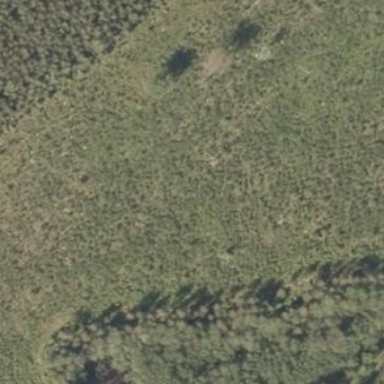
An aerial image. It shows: Patch of scrub vegetation.